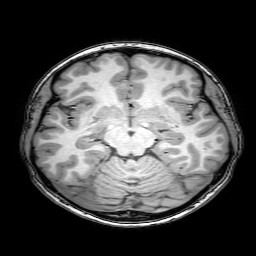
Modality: T1w
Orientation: coronal